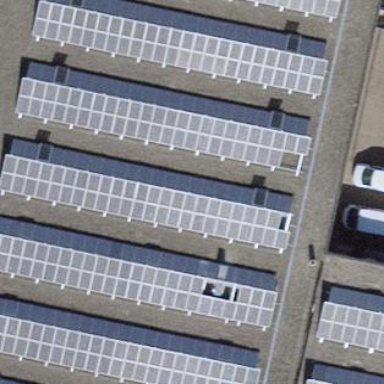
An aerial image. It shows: Solar power generator using photovoltaic panels.